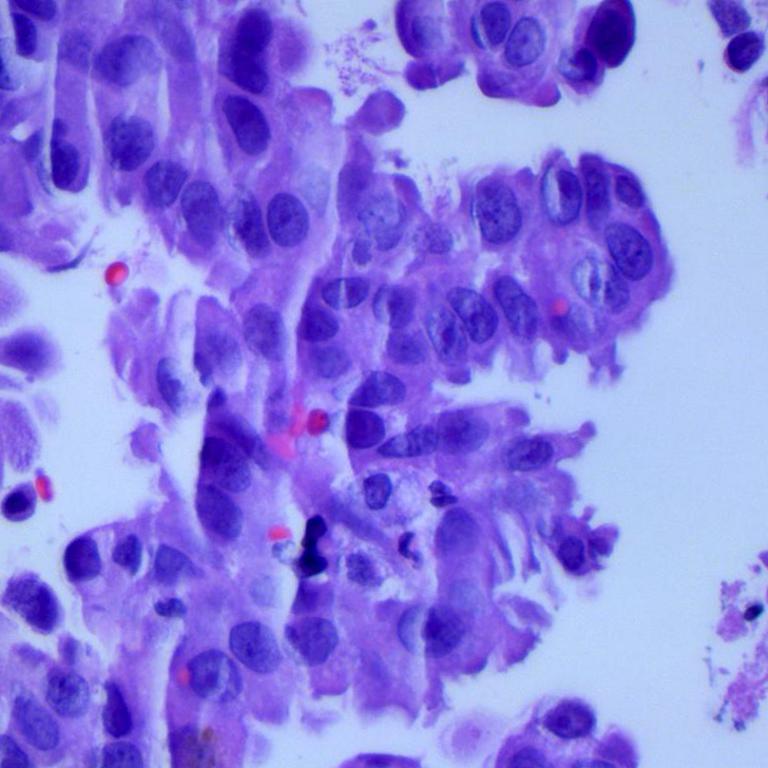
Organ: lung
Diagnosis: adenocarcinomas